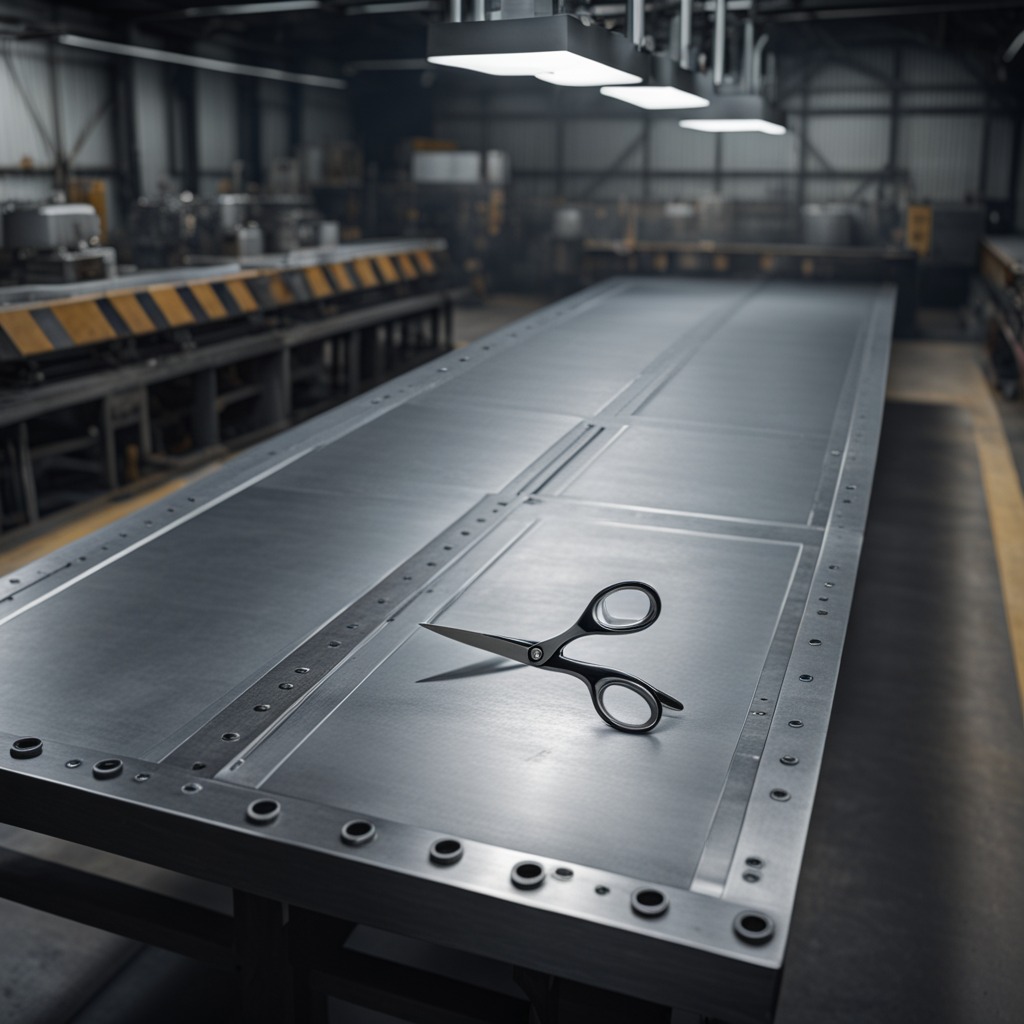
A scissor is lying on a cold steel table in a mining workshop.